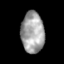
Tissue: skin
Cell type: Epithelial cells
Senescence score: 0.2831
Nuclear area (px): 927
Mean DAPI intensity: 162.645